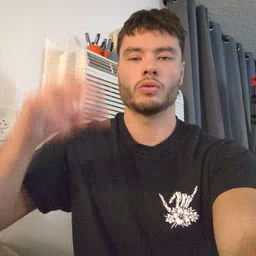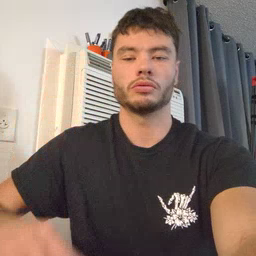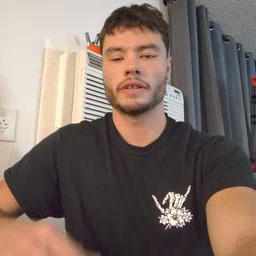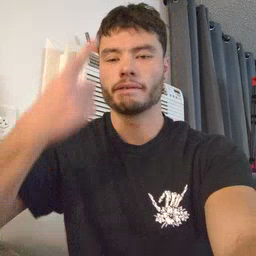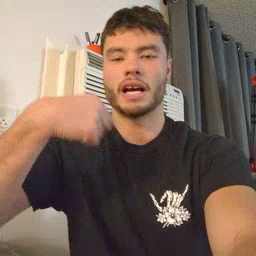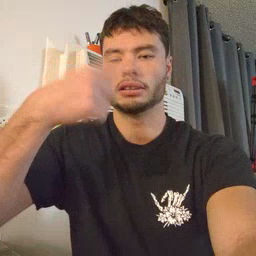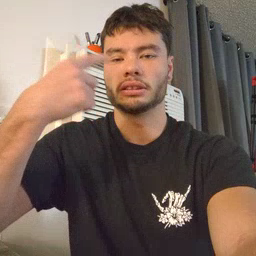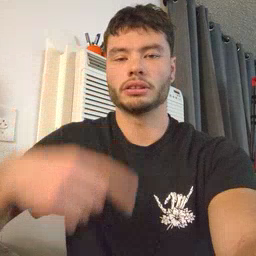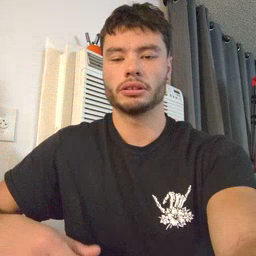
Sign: face